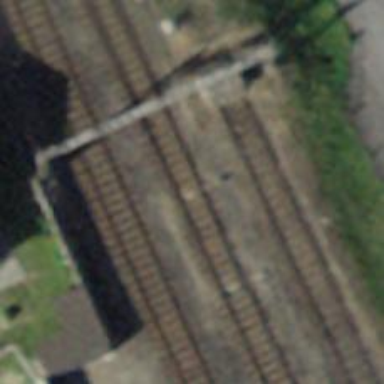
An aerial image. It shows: Railway switch.